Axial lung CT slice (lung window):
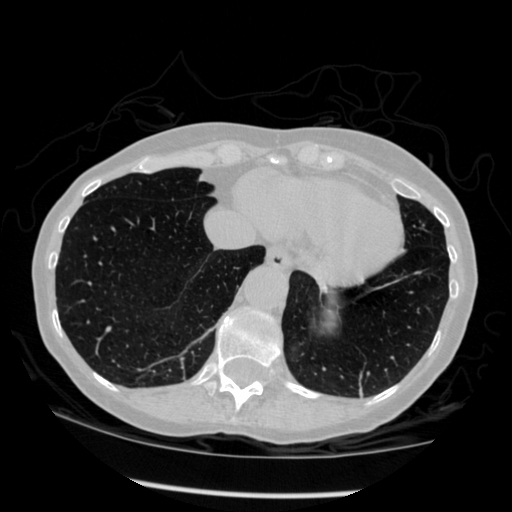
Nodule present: no